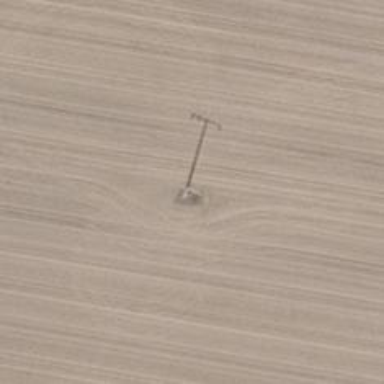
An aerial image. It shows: Power pole.